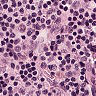
Metastatic tissue present: no